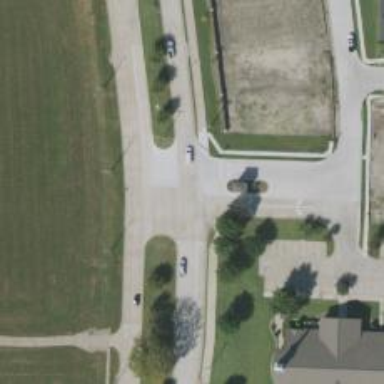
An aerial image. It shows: Secondary link road.